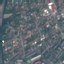
Land use / land cover: Residential